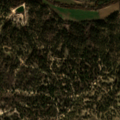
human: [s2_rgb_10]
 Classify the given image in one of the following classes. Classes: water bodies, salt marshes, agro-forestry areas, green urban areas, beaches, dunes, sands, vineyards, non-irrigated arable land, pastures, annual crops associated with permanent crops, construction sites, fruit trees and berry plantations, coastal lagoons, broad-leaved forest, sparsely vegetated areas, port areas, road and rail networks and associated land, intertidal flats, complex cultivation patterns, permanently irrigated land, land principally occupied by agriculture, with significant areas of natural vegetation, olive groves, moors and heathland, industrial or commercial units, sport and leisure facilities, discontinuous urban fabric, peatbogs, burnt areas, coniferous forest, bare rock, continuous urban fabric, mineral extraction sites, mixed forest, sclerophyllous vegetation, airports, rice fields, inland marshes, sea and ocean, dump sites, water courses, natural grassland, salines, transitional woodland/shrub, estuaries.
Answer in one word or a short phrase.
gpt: non-irrigated arable land, broad-leaved forest, transitional woodland/shrub